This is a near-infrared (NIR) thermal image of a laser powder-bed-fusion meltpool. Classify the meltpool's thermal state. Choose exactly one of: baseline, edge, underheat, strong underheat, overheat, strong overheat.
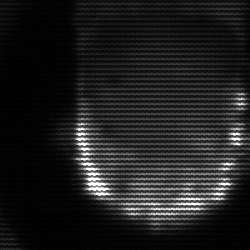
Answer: baseline